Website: slack
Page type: payment
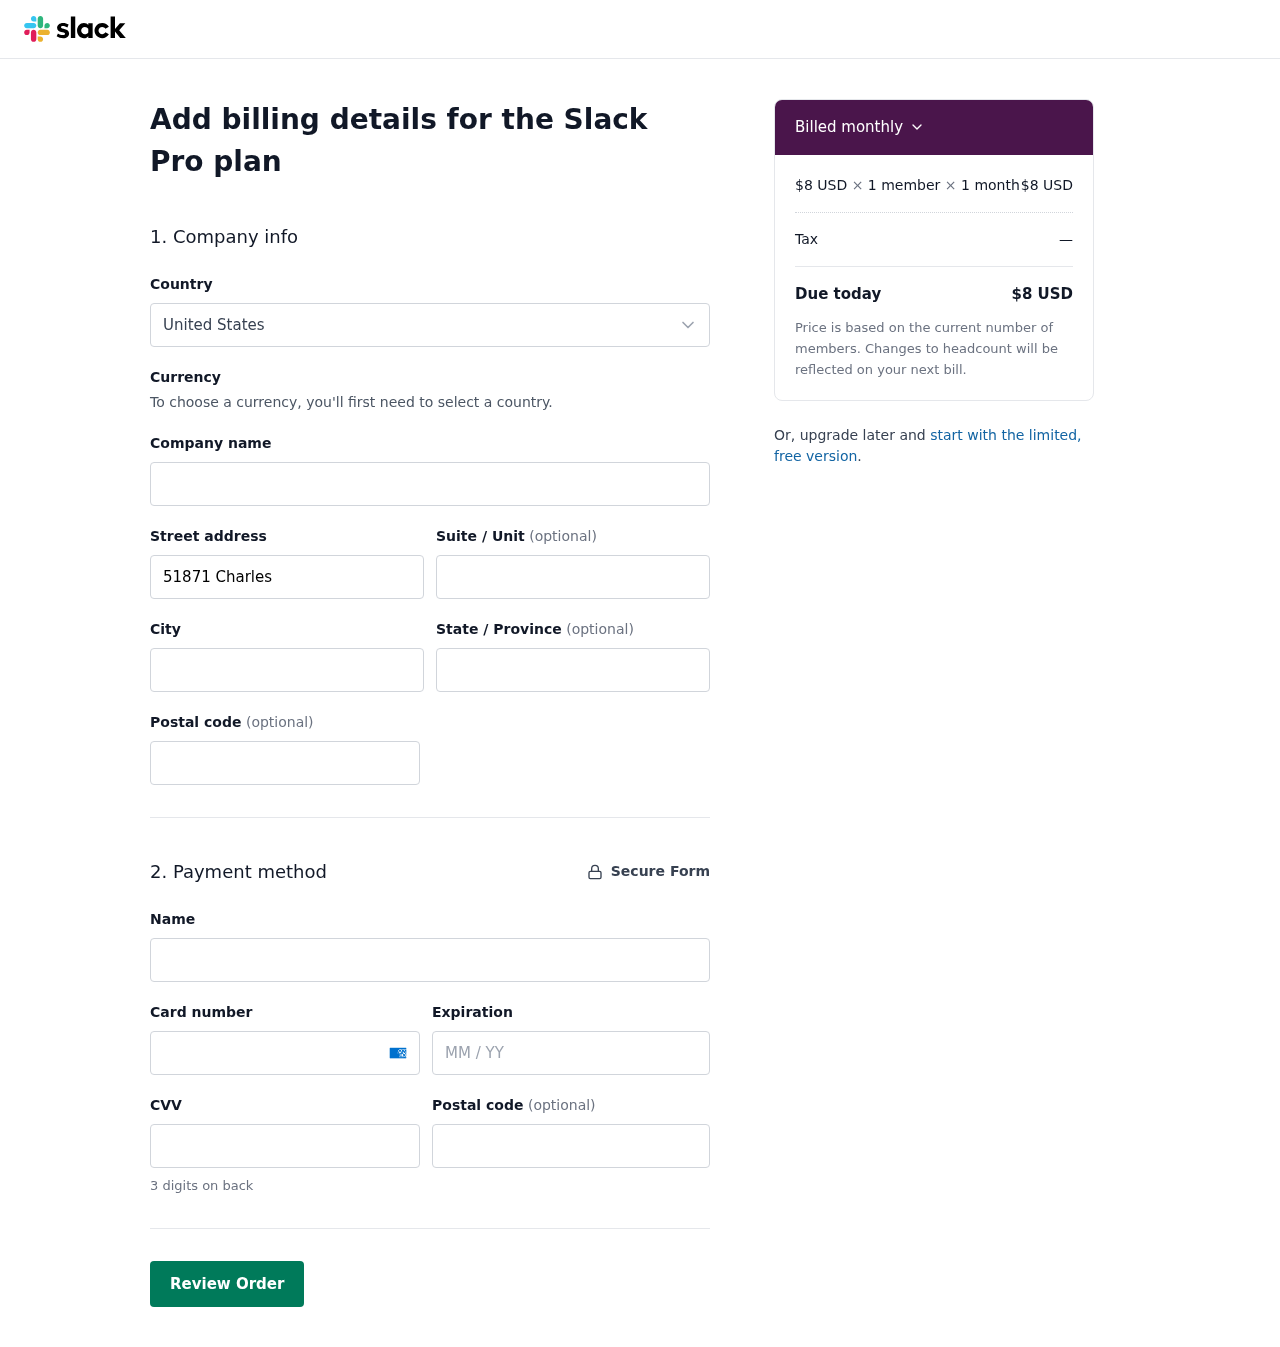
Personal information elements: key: PII_COUNTRY
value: United States
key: PII_STREET
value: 51871 Charles Vista Suite 656
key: PII_CITY
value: Williamstown
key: PII_STATE
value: Iowa
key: PII_POSTCODE
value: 01570
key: PII_FULLNAME
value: Brooke Holland
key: PII_CARD_NUMBER
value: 3460 2299 8327 602
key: PII_CARD_EXPIRY
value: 08/30
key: PII_CARD_CVV
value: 1866
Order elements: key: ORDER_PRICE_PER_MEMBER
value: $8 USD
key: ORDER_NUM_MEMBERS
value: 1 member
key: ORDER_NUM_MONTHS
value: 1 month
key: ORDER_SUBTOTAL
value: $8 USD
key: ORDER_TAX
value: —
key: ORDER_TOTAL
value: $8 USD